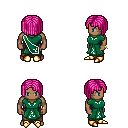
a pixel art fantasy rpg character, male body template, human, dark skin, sash dress, robe skirt, pink pageboy hairstyle, bracelets, gold boots, four views (front, back, left, right), 2x2 character sprite sheet, small pixel art, hard edges, no anti-aliasing